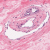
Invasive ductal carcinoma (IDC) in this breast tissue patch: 0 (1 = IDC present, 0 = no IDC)